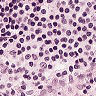
Metastatic tissue present: no